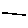
Label: line